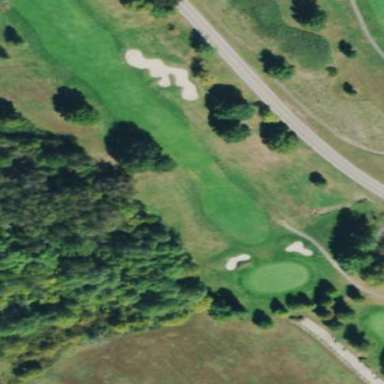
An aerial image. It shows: Golf fairway surrounded by grass.